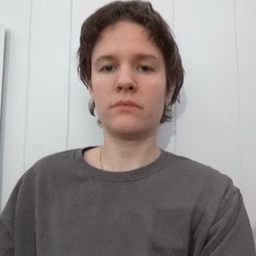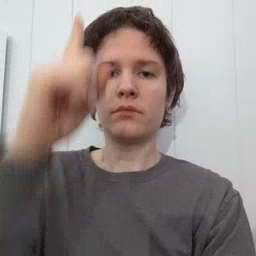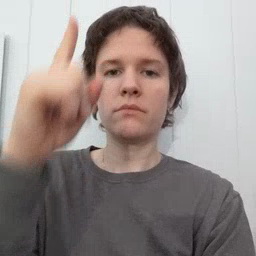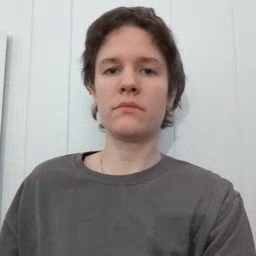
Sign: up